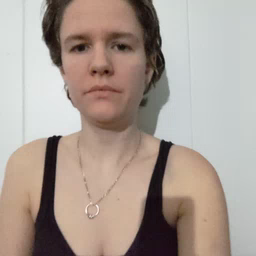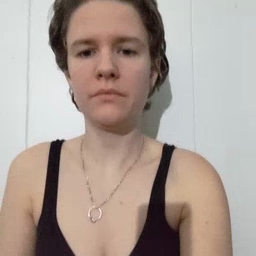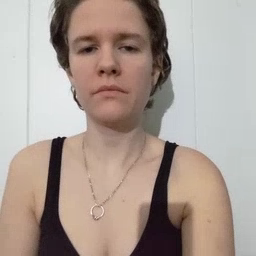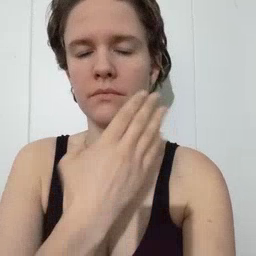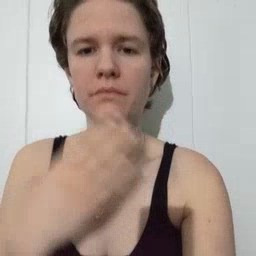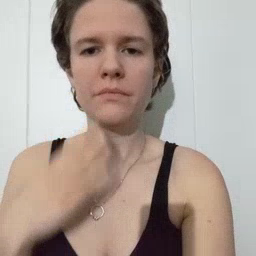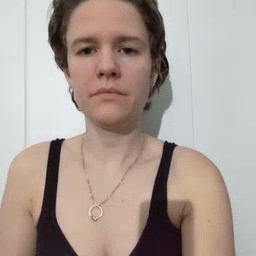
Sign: napkin